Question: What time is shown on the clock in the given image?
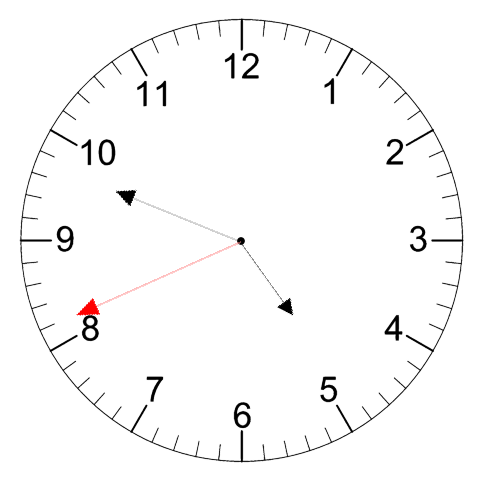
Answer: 04:48:41